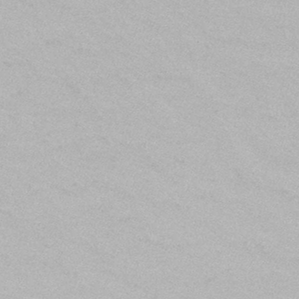
Label: frost